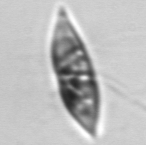
Label: Gyrodinium